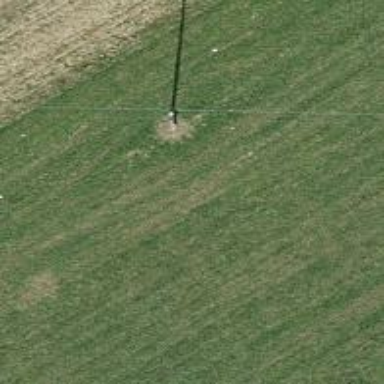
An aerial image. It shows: Minor power line with 3 cables.